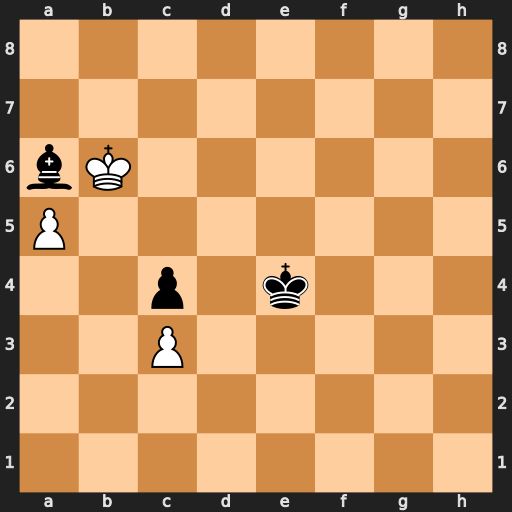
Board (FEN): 8/8/bK6/P7/2p1k3/2P5/8/8
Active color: w
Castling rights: -
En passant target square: -
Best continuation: Kxa6 Kd3 Kb5 Kxc3 a6 Kd3 a7 c3 a8=Q